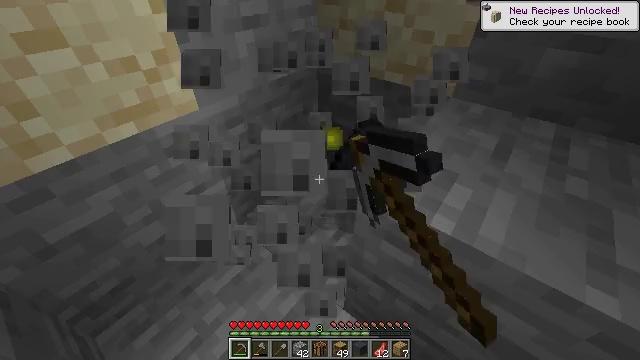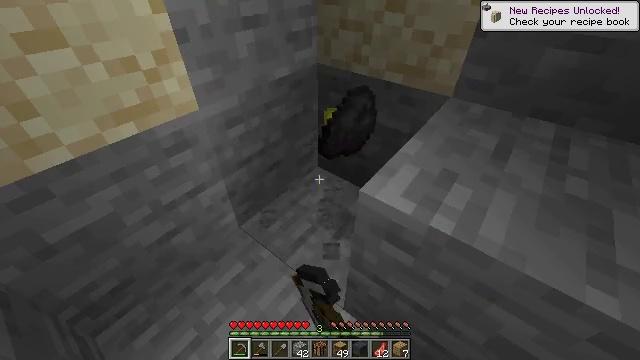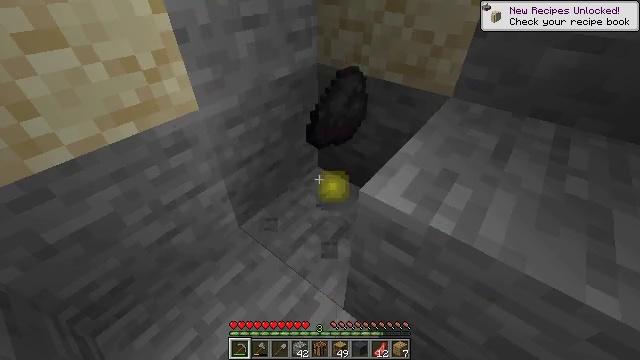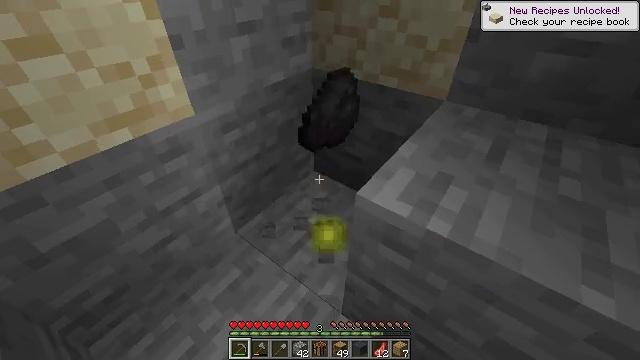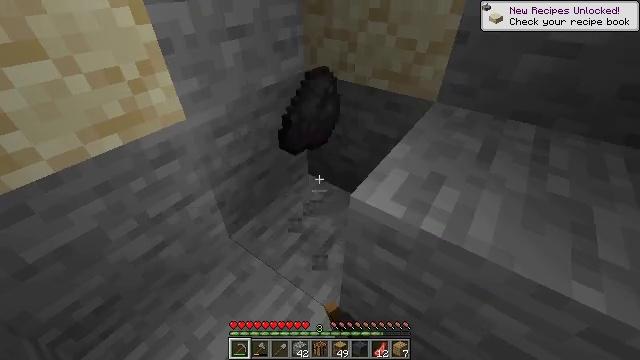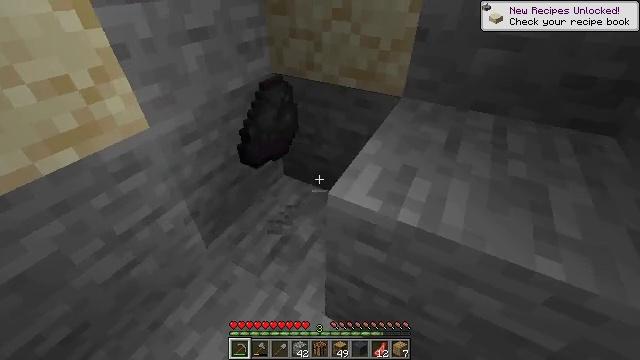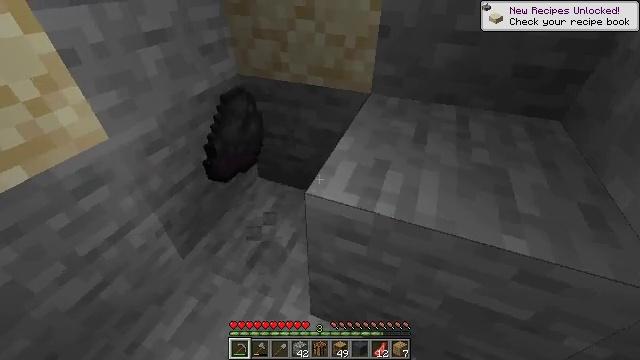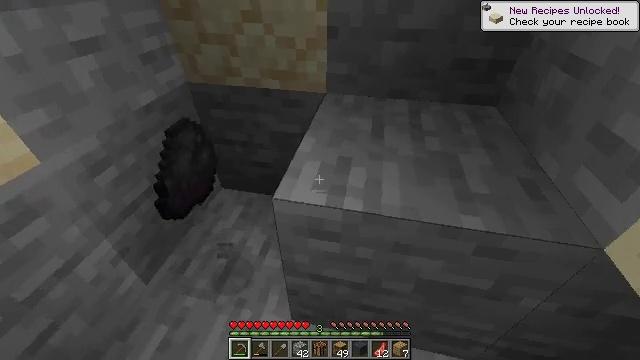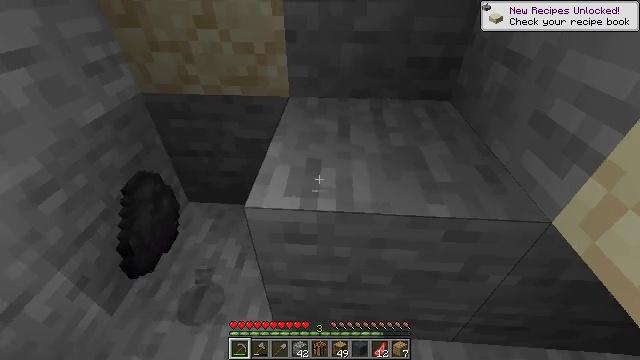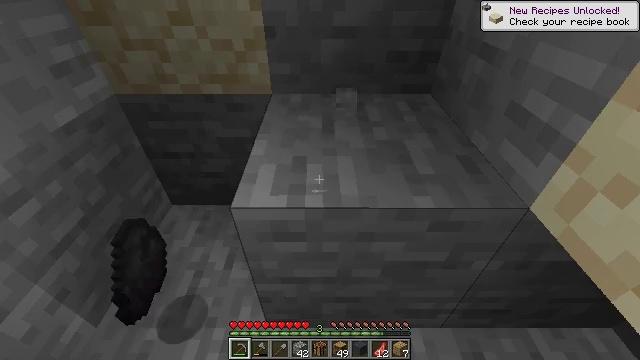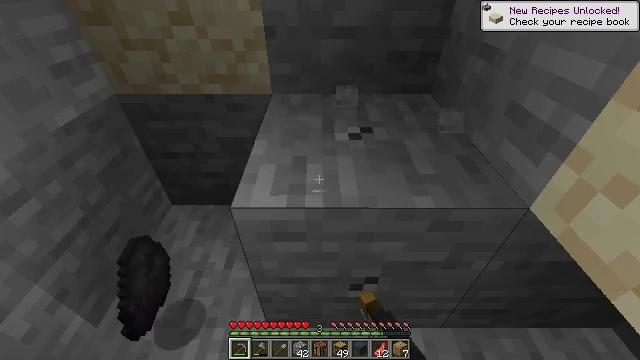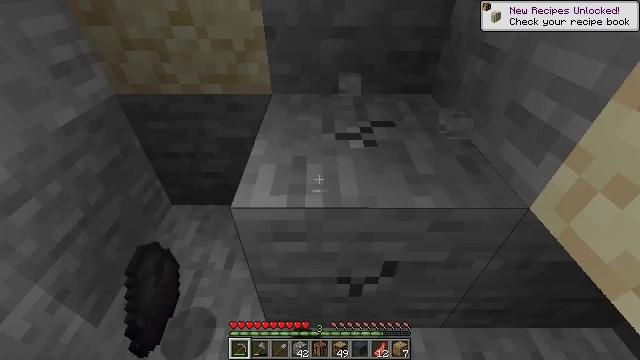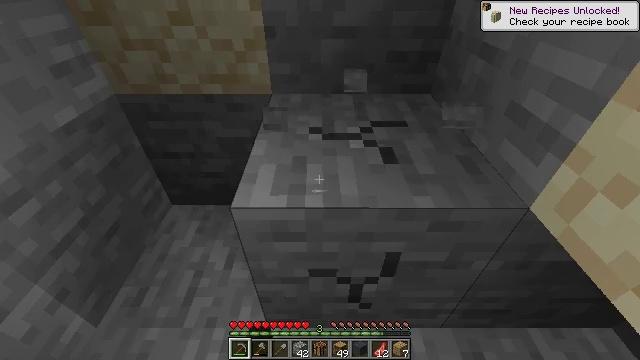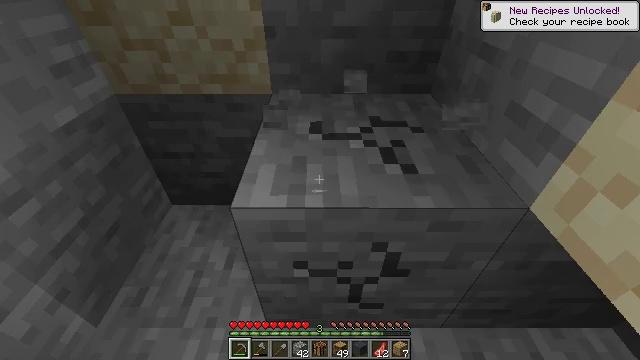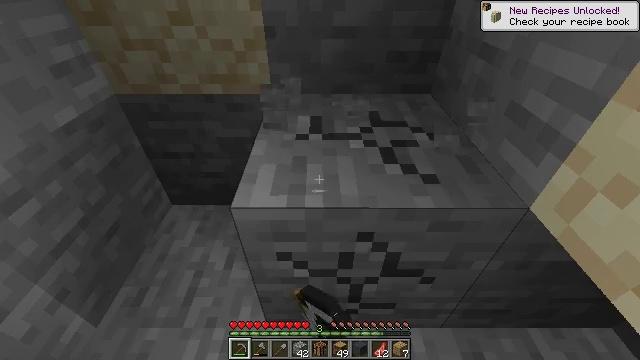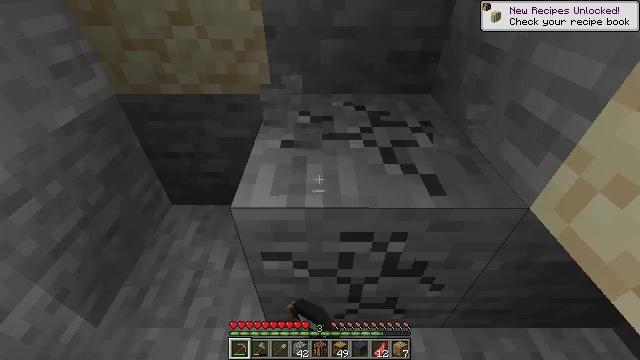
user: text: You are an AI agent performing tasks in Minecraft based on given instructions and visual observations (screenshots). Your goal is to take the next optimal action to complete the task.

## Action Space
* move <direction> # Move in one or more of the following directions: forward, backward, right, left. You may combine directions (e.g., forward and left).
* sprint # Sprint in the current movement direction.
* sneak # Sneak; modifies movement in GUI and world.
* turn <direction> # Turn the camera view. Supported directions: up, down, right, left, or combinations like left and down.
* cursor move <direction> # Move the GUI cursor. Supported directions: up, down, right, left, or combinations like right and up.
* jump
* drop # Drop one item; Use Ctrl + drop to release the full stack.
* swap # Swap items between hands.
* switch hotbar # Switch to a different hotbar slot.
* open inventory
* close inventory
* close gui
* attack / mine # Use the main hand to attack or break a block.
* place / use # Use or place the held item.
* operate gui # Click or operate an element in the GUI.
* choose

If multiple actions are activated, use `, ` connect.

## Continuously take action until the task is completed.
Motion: motion action
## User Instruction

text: Hunt a rabbit.
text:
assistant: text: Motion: attack / mine
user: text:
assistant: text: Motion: attack / mine
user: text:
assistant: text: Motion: turn right, attack / mine
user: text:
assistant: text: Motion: turn right
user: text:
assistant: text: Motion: turn right
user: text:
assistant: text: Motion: turn right
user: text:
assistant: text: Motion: turn right
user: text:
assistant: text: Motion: turn right
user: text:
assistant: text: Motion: turn right, attack / mine
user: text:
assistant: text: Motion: attack / mine
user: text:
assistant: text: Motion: attack / mine
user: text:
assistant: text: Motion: attack / mine
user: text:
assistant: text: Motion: attack / mine
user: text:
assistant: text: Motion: attack / mine
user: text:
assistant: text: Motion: attack / mine
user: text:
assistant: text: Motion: attack / mine
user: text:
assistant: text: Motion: attack / mine
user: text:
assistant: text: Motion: attack / mine
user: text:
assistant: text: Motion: no_op
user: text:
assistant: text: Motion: turn left
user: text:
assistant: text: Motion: turn left
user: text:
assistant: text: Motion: turn left and up
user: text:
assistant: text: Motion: turn left and up
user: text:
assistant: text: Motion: turn right and up
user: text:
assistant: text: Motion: turn right and up
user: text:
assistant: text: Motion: turn right and up
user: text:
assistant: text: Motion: no_op
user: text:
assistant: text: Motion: turn right
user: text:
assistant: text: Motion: move forward, turn right and down
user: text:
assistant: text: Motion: move forward